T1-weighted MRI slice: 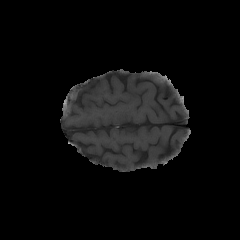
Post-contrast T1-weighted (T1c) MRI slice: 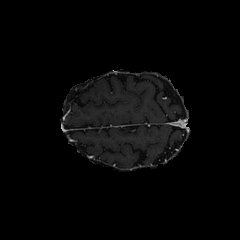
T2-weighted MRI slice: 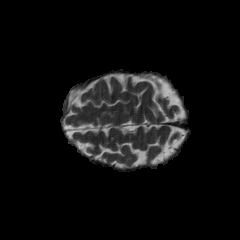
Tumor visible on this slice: no